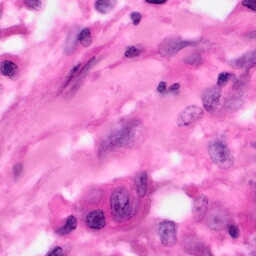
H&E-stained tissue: Pancreatic